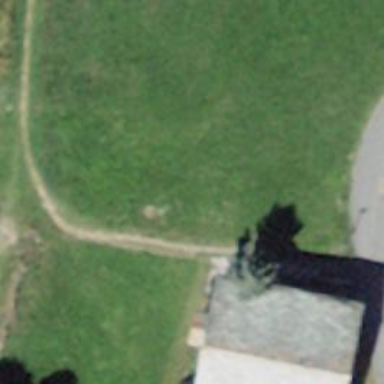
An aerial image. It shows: Unpaved path.